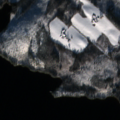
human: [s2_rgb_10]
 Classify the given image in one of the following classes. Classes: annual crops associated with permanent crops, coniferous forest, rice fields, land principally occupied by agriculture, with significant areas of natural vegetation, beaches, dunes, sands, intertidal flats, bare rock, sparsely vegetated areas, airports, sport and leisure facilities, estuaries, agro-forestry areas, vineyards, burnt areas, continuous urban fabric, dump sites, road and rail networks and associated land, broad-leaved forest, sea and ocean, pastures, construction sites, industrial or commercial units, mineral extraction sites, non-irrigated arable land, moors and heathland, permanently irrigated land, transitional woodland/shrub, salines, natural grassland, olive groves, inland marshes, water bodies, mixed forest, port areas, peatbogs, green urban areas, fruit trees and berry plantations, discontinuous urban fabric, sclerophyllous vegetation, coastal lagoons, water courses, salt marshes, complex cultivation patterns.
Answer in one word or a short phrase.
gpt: land principally occupied by agriculture, with significant areas of natural vegetation, transitional woodland/shrub, water bodies